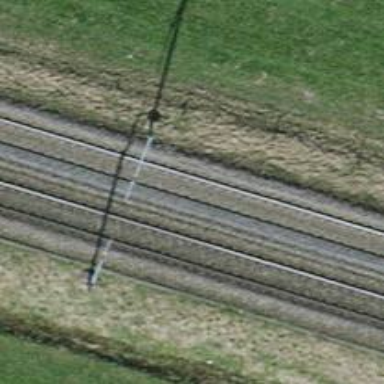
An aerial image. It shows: Railway milestone.